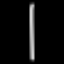
Label: line